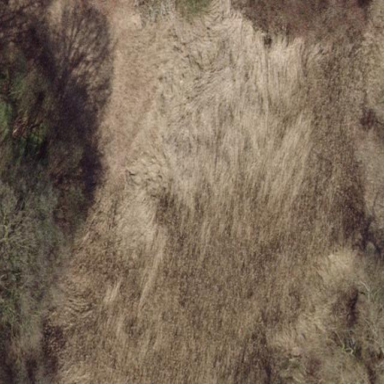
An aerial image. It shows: Reedbed wetland area.